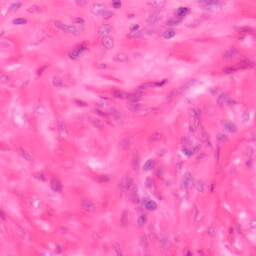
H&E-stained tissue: Colon